Question: When upgrading/installing a Clickonce application (Winforms, .NET SP1) the window in the taskbar looks like this:

The actual dialog of the download/install shows the app icon. How do I get it to show something other than this silly icon in the taskbar ?
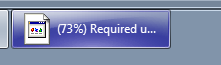
Answer: Sorry, but you can't modify that icon. Yep, it's a bummer.